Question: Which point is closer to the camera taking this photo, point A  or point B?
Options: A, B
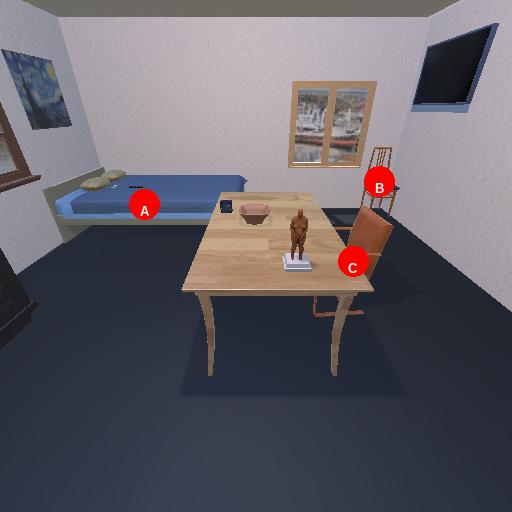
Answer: A